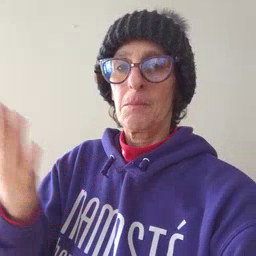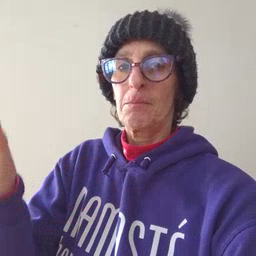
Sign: morning